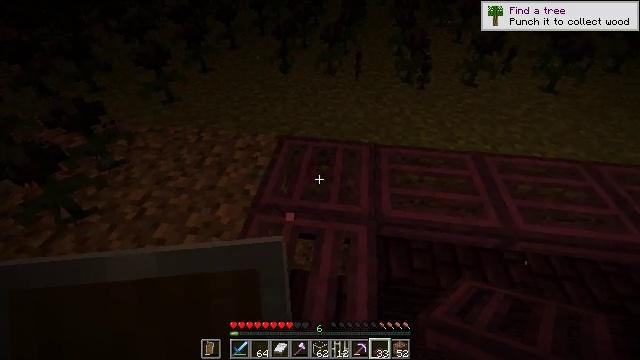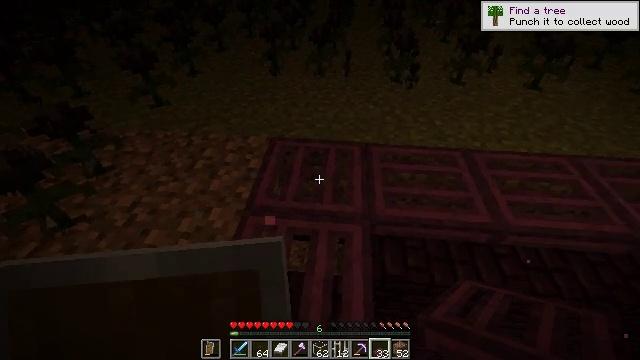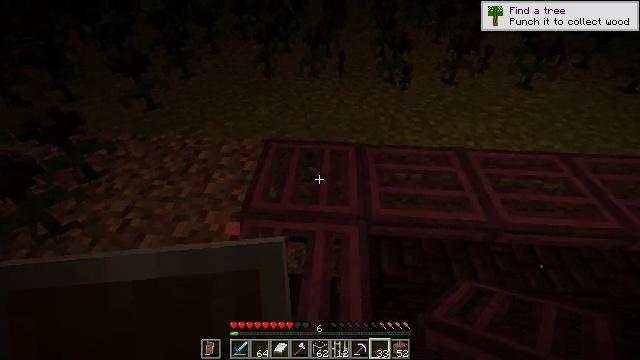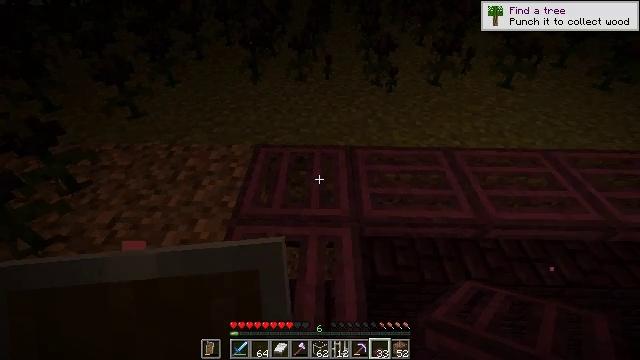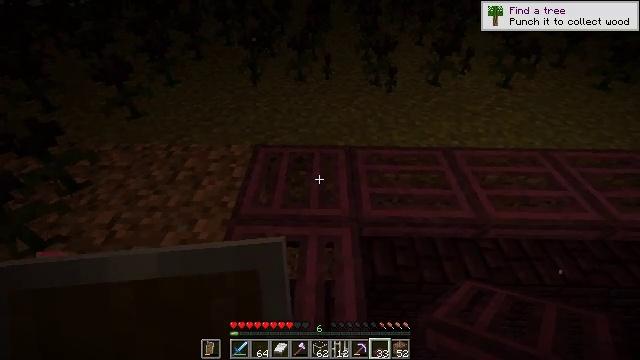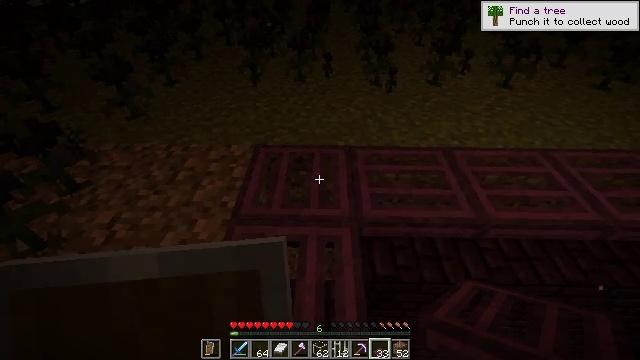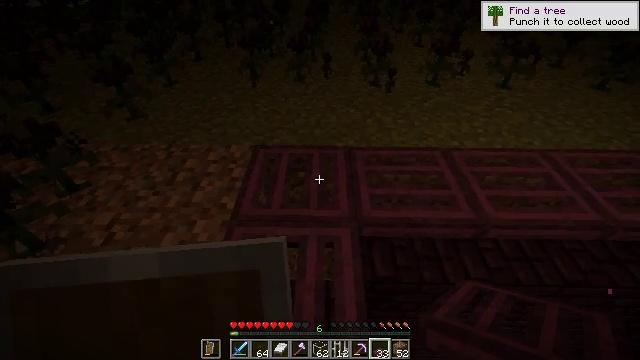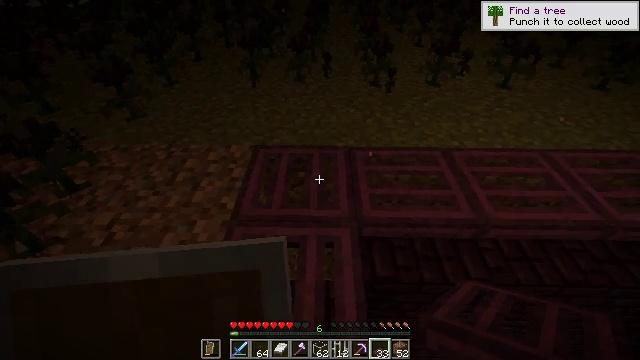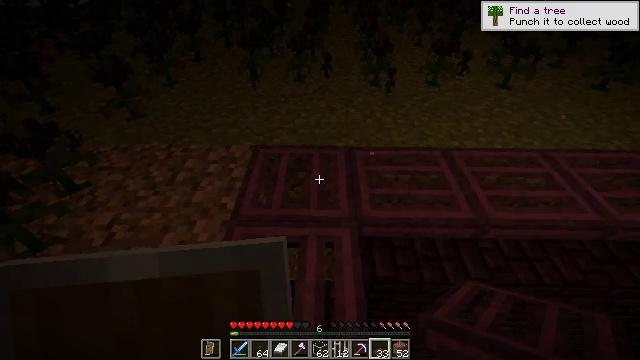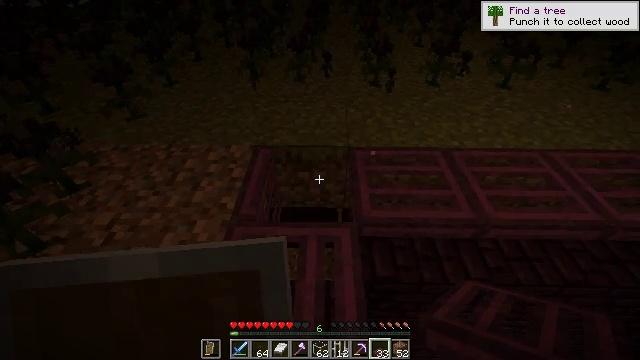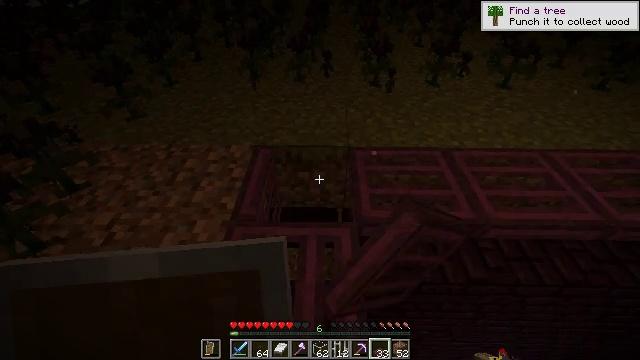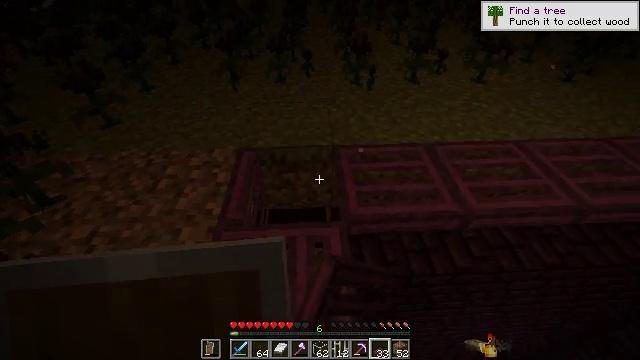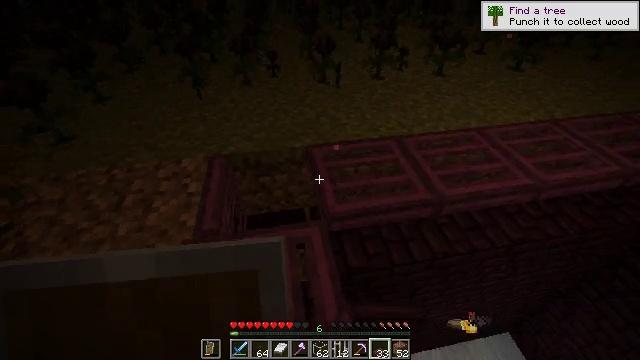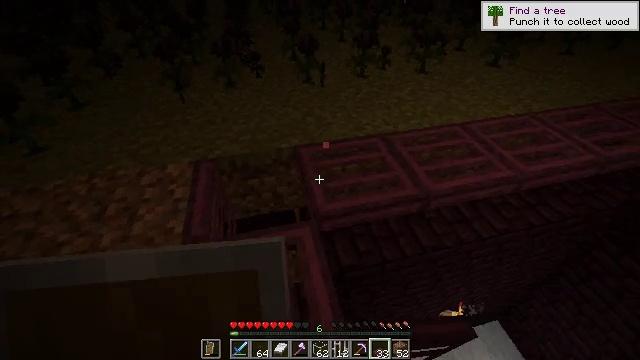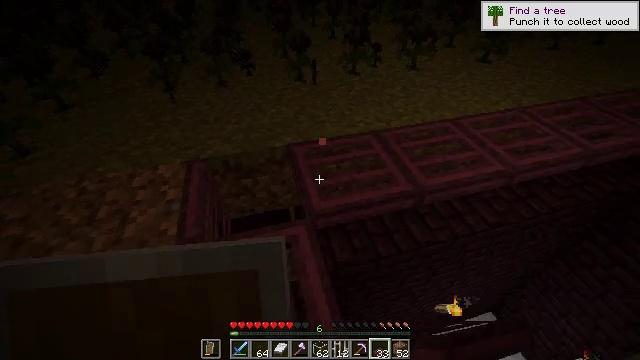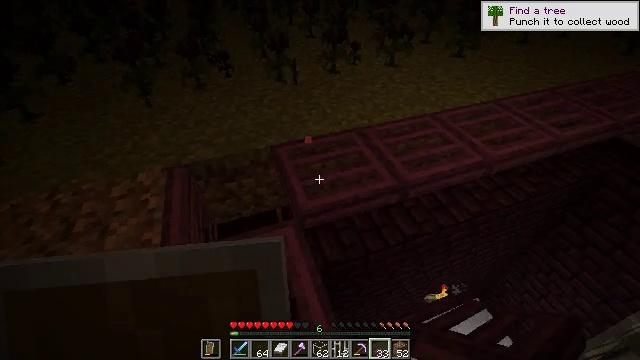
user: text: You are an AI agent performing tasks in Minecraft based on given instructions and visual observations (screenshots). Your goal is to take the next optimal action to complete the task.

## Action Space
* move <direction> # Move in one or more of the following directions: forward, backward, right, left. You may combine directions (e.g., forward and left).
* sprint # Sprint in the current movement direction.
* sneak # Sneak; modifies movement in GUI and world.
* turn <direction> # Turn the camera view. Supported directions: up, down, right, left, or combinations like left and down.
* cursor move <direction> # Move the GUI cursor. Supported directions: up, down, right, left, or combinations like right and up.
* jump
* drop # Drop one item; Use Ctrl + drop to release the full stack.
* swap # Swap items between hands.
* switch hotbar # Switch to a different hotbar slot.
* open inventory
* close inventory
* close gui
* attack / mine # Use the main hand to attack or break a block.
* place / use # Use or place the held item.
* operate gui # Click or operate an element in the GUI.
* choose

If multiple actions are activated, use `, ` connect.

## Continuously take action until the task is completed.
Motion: motion action
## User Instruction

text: Collect nether bricks for building.
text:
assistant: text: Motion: turn right
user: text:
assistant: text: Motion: turn right
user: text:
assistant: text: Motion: turn right
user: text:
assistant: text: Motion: no_op
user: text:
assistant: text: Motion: no_op
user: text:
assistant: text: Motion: no_op
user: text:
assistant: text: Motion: no_op
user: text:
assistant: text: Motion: no_op
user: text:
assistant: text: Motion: use / place
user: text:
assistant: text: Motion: use / place
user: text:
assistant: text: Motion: turn right
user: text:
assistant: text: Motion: turn right
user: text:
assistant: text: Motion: turn right
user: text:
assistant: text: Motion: turn right
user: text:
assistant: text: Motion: turn right
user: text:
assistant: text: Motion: use / place
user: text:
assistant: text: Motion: use / place
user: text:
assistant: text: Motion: use / place
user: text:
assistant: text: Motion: turn right
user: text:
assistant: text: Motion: move forward and move left, turn right
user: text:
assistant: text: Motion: move forward and move left, turn right
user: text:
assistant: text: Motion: move forward and move left, turn right
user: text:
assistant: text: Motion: move forward and move left, turn right
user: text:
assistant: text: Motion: move forward, turn right
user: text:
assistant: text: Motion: turn right
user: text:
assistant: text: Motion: turn right
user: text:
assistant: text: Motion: turn right
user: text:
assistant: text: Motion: turn right
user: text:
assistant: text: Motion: use / place
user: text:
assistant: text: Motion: use / place